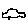
Label: car